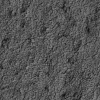
Atmospheric dust classification: not_dusty